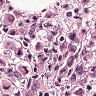
Metastatic tissue present: yes